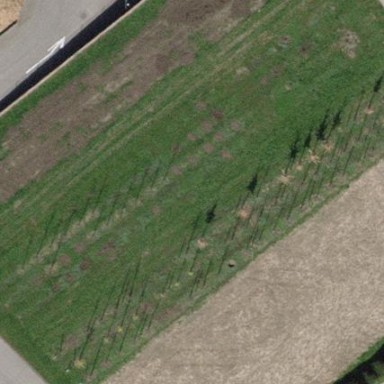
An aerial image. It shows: Plant nursery.